Field crop: maize
Growth stage: 2
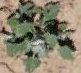
Species: chenopodium